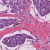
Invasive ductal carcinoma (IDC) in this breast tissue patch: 1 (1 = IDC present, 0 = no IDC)